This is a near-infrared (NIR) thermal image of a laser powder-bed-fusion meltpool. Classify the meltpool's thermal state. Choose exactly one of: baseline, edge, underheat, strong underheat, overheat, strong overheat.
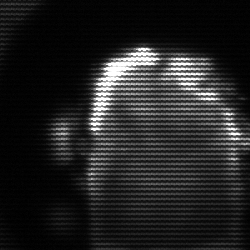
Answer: baseline